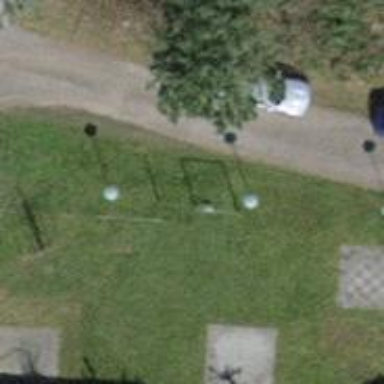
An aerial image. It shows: Playground area for leisure land.